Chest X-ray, AP view. Patient: 67 years old, sex F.
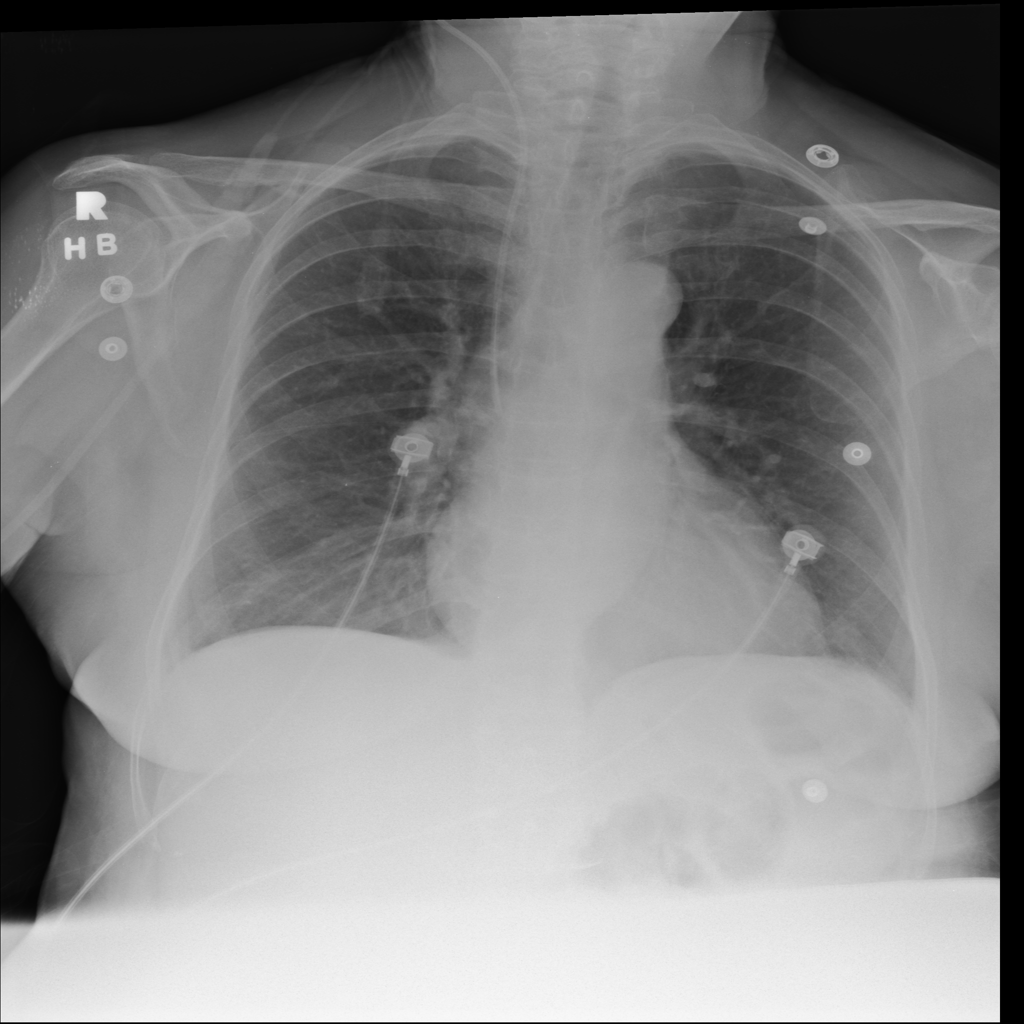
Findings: No Finding